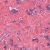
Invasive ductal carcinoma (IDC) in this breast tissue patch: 1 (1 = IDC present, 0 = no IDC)